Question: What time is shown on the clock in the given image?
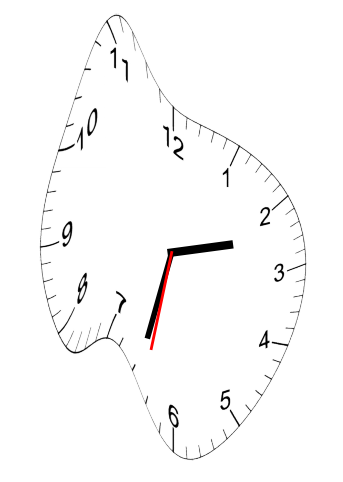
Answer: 02:32:32